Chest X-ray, PA view. Patient: 45 years old, sex M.
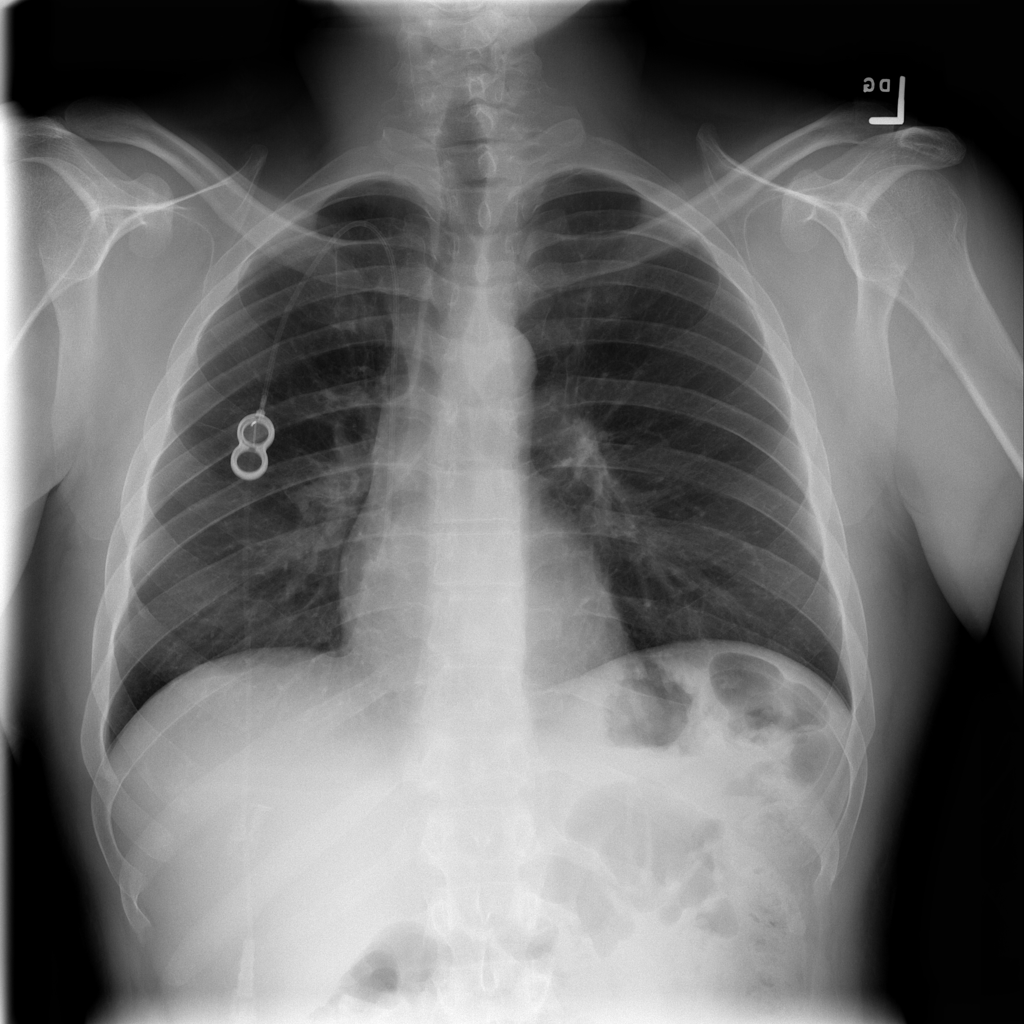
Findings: No Finding